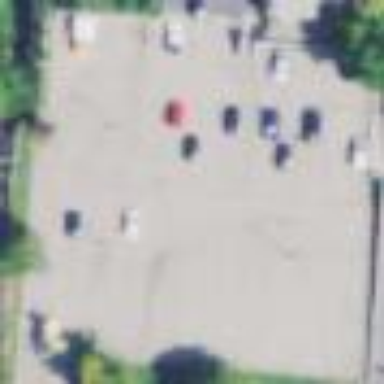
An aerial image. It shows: Parking area with surface.